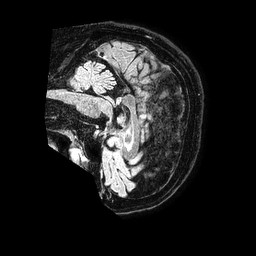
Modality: FLAIR
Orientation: sagittal
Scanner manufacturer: philips
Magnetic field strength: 1.5 T
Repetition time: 4.8 s
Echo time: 0.3 s